Question: I am using HAML to create a drop down list as shown below:
'''
%select.categories
%option{:category => 'question'}
Top Questions in
%span#topic-name
%option{:category => 'muse'}
Top Muses in
%span#topic-name
%option{:category => 'user'}
Top Users in
%span#topic-name
.clear
'''
My intention is to add the topic name to the span id 'topic-name'. However when I try to find the span using jQuery $('#topic-name'), an empty array was returned.
I checked the generated HTML and I was not able to see the span tags defined

Can anyone advise me on how I can create a span with the purpose of adding a 'topic name'
Thanks
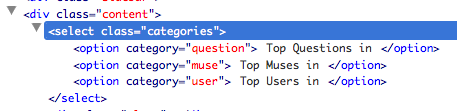
Answer: As @Rory McCrossan said, you cannot have a 'span' inside of an 'option'. It is invalid HTML.
You can however find the 'Option' you want to modify and use JQuery's '.append()' function to insert the new text.
For example:
'''
%select.categories
%option{:id =>'optQuestion', :category => 'question'}
Top Questions in
'''
The JQuery to add text would be
'''
$('optQuestion').append("some text"); // where "some text" is what you want to insert
'''
If you have multiple copies of the same 'select' and want to update them all with the same "some text" you can use a class instead of an ID for your targeting.